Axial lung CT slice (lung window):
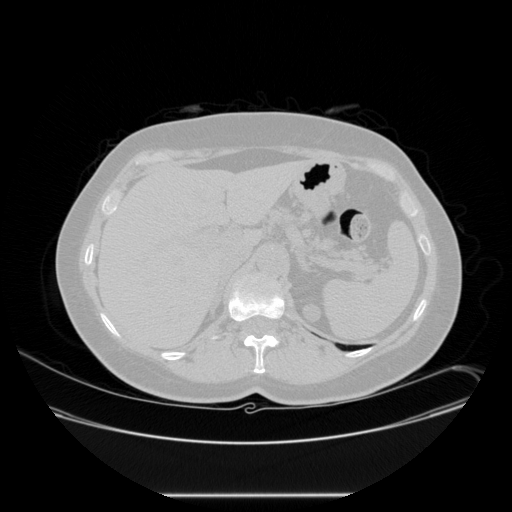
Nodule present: no